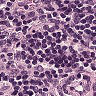
Metastatic tissue present: no